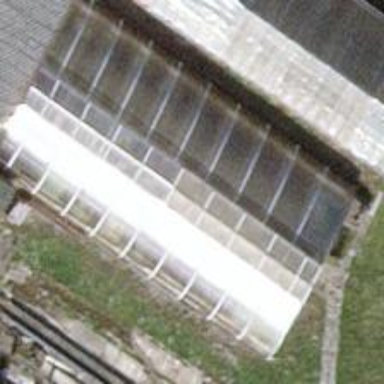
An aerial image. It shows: Greenhouse.